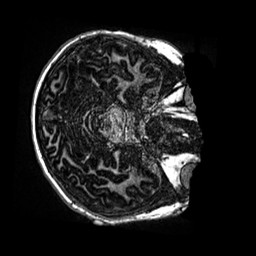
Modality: MP2RAGE
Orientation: axial
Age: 13
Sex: male
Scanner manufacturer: siemens
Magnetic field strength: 3 T
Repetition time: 4 s
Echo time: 0.00299 s